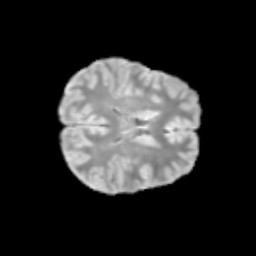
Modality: T2w
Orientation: axial
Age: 9
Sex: female
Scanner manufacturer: siemens
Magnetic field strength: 3 T
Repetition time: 3.8 s
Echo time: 0.07 s